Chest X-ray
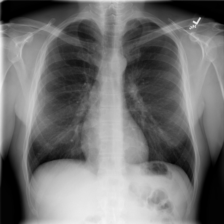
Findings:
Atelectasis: negative
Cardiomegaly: negative
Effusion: negative
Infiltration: negative
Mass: negative
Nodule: negative
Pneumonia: negative
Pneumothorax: negative
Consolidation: negative
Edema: negative
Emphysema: negative
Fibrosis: negative
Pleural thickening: negative
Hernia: negative